Interaction volume radius: 10 \u00c5
Interaction volume height: 15 \u00c5
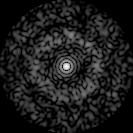
Disorder parameter: 0.8695